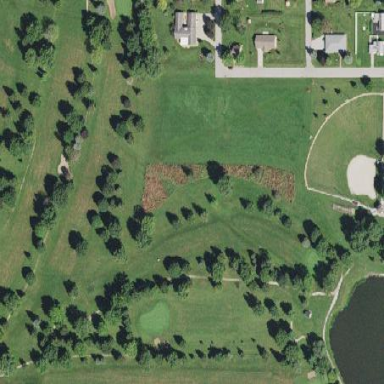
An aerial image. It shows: Golf course surrounded by greenery.